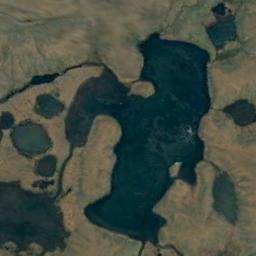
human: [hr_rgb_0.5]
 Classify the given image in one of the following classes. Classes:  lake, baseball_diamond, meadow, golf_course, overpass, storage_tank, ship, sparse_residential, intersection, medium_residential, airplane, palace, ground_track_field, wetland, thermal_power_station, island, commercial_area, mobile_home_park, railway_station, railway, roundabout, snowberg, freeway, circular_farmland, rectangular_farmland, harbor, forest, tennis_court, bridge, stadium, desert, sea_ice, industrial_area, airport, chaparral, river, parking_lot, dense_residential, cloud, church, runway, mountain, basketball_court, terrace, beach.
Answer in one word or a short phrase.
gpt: lake